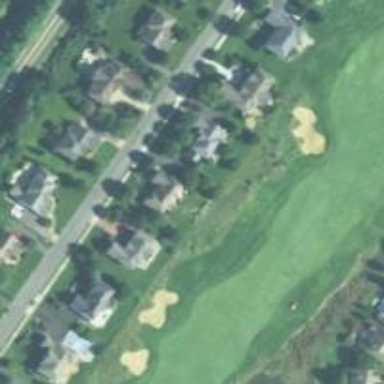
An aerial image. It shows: Grassy area designated as golf fairway.